Chest X-ray. View position: AP
Patient age: 42
Patient sex: M
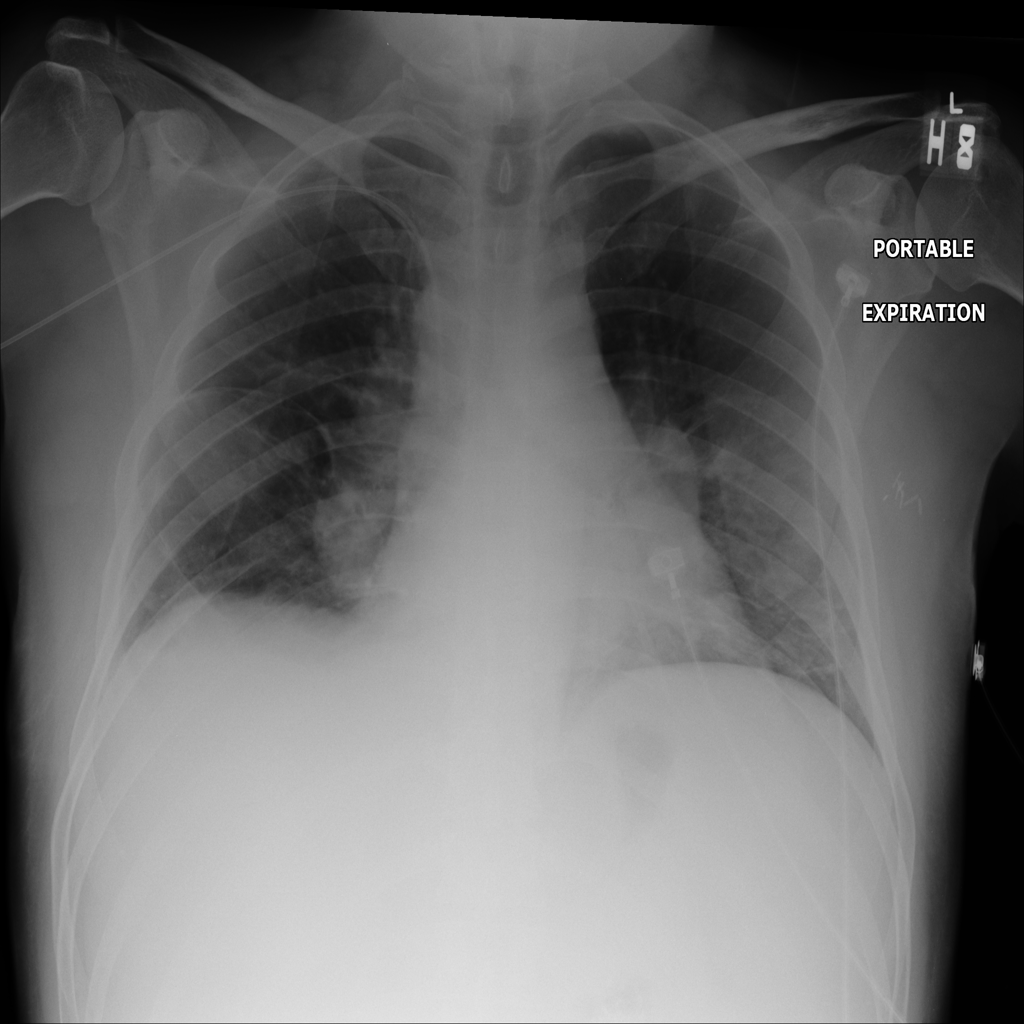
Finding: Pneumothorax